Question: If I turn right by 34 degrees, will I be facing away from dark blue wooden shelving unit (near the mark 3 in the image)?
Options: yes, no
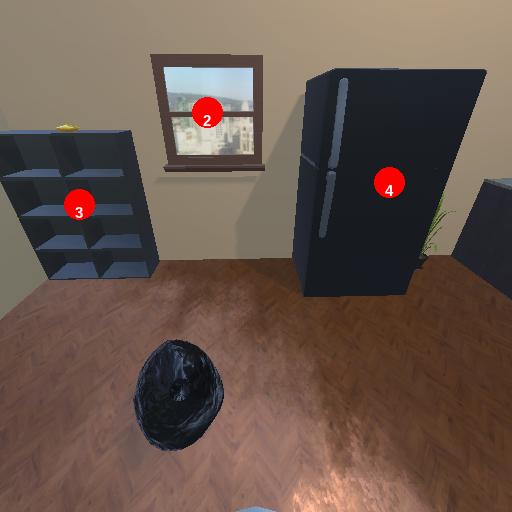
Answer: yes